Field crop: maize
Growth stage: 2
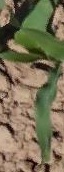
Species: maize